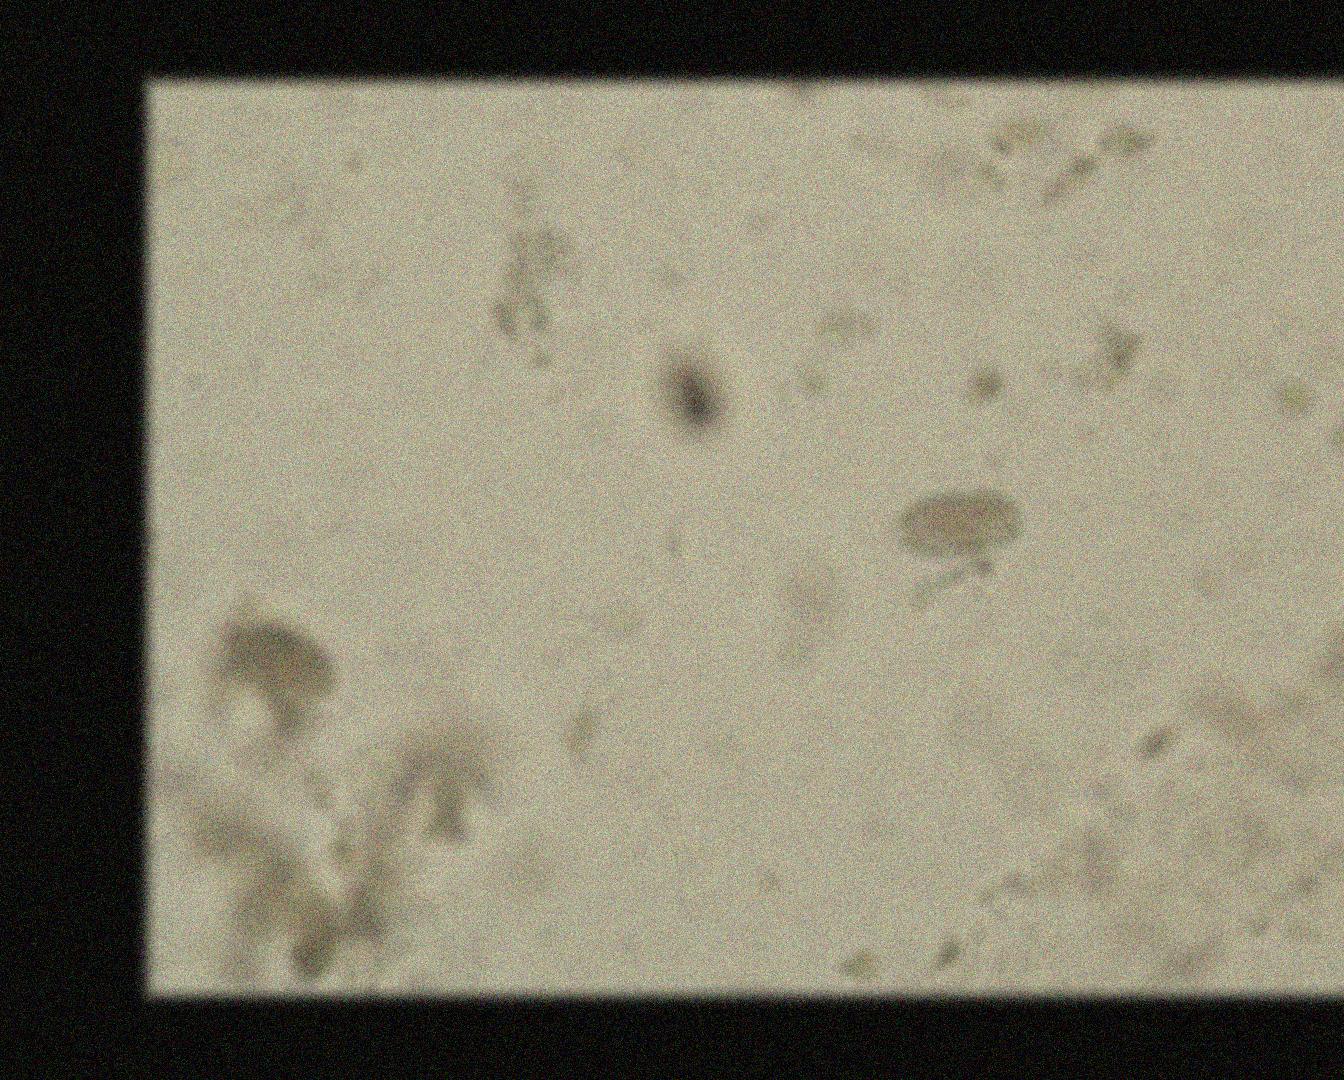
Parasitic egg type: Capillaria philippinensis